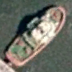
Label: civil